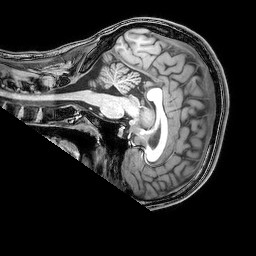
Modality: T1w
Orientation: sagittal
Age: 21
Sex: male